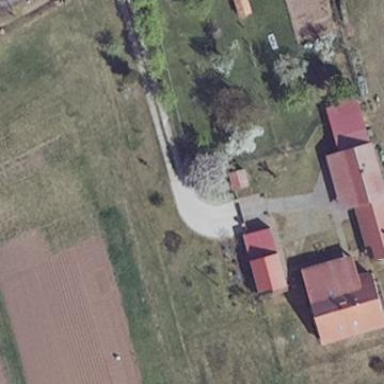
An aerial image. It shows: Farmyard area.